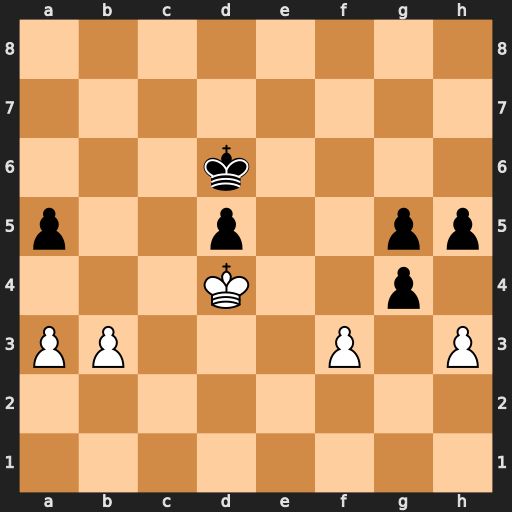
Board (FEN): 8/8/3k4/p2p2pp/3K2p1/PP3P1P/8/8
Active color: w
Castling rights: -
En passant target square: -
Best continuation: fxg4 hxg4 hxg4